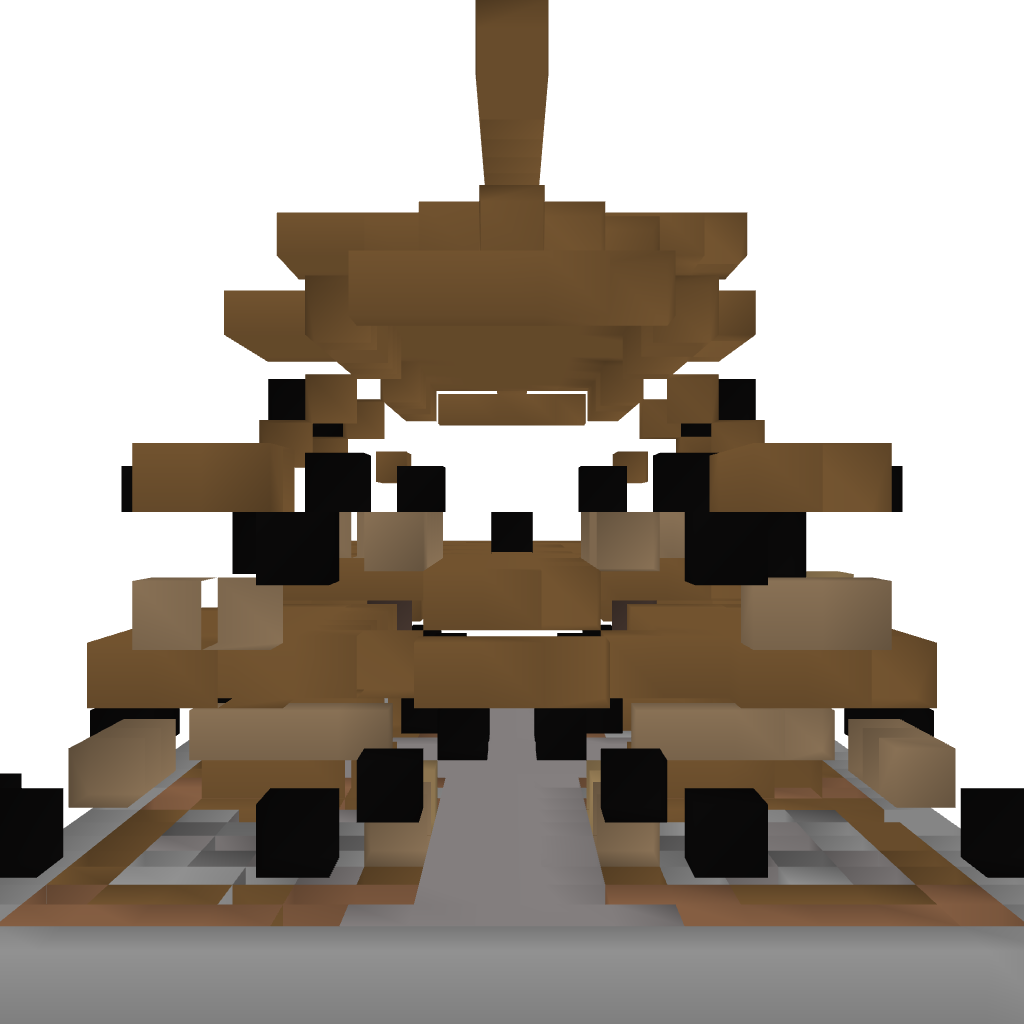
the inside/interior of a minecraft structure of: Rustic Barn